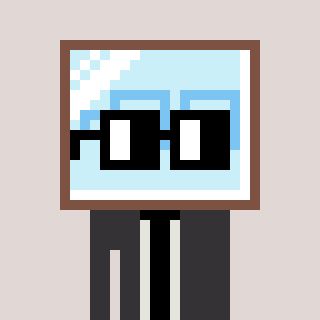
a pixel art character with square black glasses, a mirror-shaped head and a grayscale-colored body on a warm background